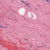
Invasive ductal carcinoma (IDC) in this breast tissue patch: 0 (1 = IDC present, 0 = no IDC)